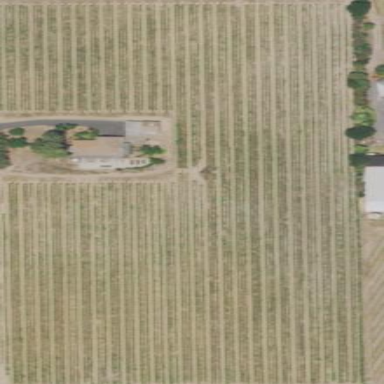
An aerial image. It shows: Vineyard growing grapes.